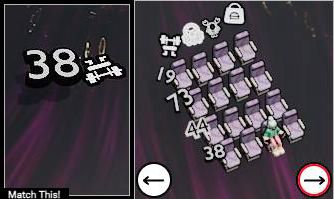
Task: seats
Answer: no